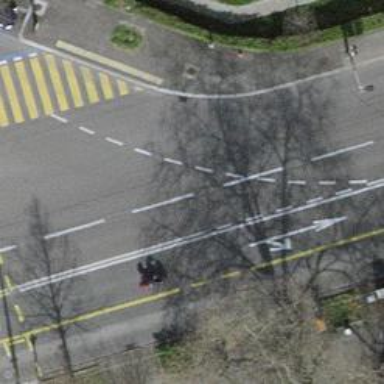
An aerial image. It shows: Trolleybus stop position for public transport.